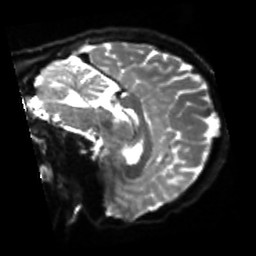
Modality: sbref
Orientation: sagittal
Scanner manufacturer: siemens
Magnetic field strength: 3 T
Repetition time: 4 s
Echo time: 0.0594 s